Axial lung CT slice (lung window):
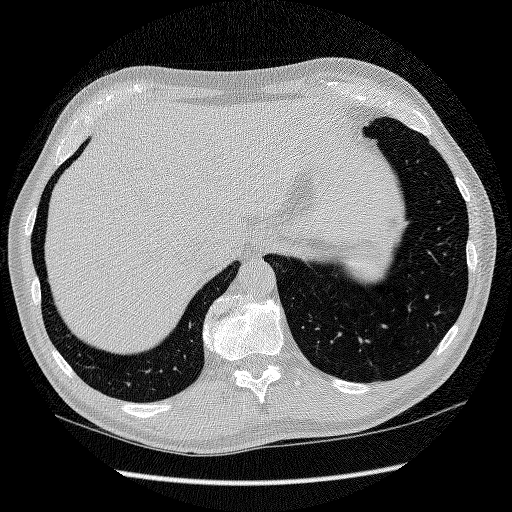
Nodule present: no